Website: lowes
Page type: stored-credit-cards
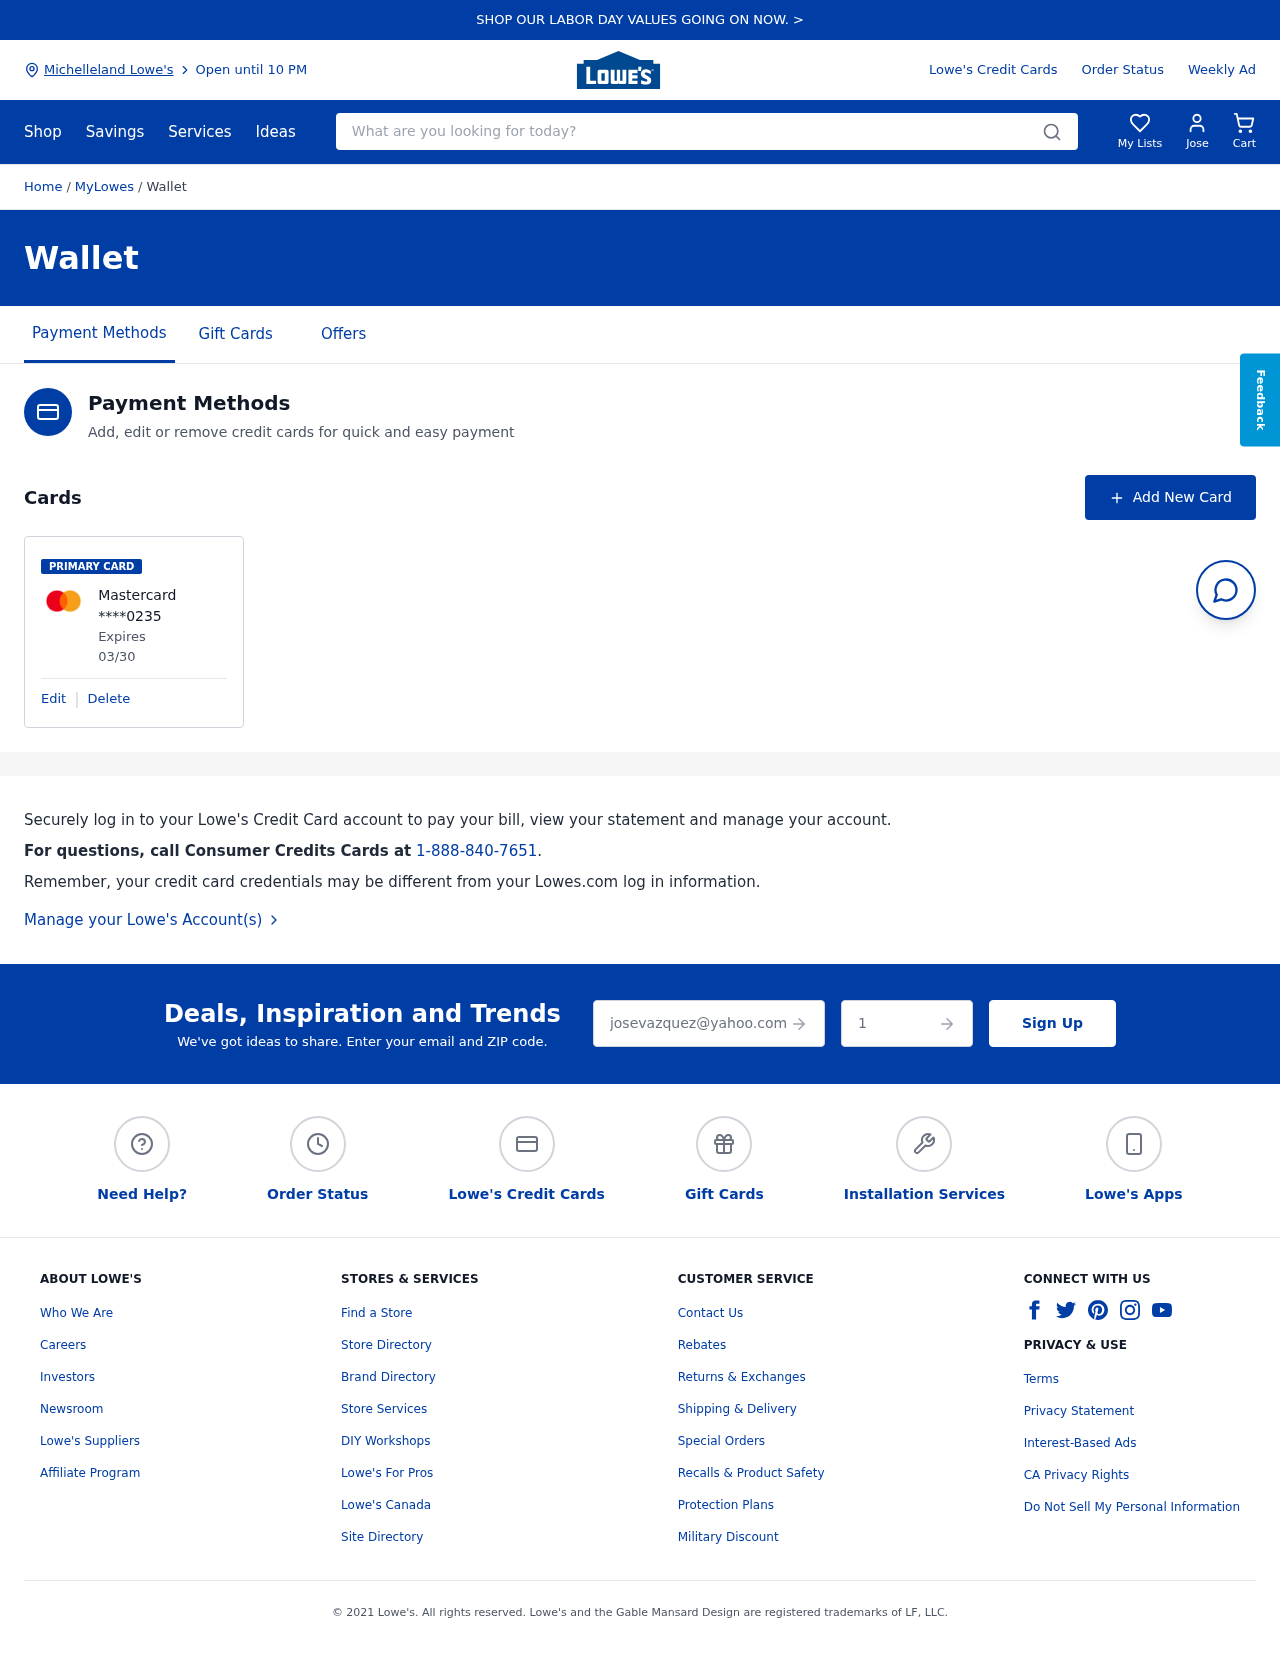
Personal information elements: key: PII_CARD_EXPIRY
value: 03/30
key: PII_CARD_LAST4
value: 0235
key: PII_CARD_TYPE
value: Mastercard
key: PII_CITY
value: Michelleland Lowe's
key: PII_EMAIL
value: josevazquez@yahoo.com
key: PII_FIRSTNAME
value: Jose
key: PII_POSTCODE
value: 15691
Search elements: key: HEADER_SEARCH
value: What are you looking for today?